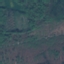
Land use / land cover: Forest